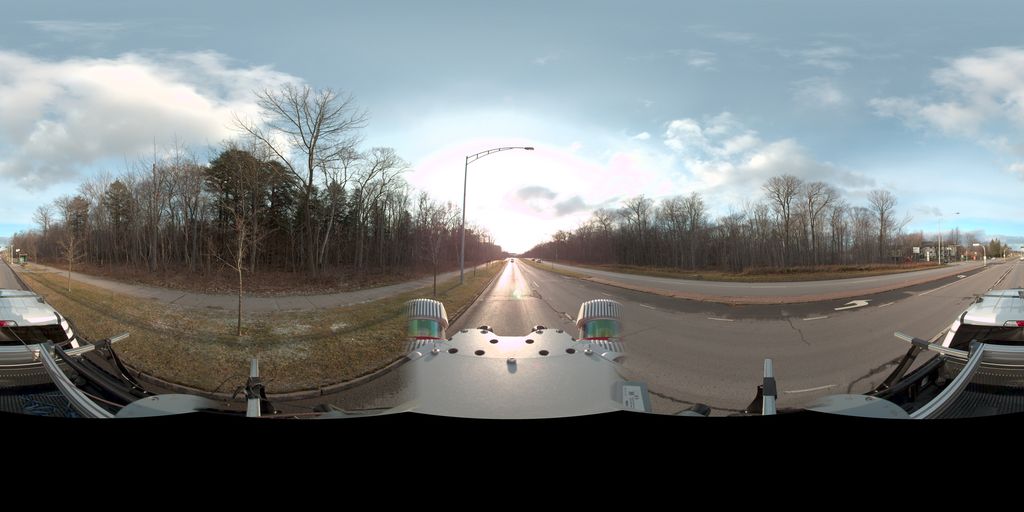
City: quebec_city